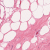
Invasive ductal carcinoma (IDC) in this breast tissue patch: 0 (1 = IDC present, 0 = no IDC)